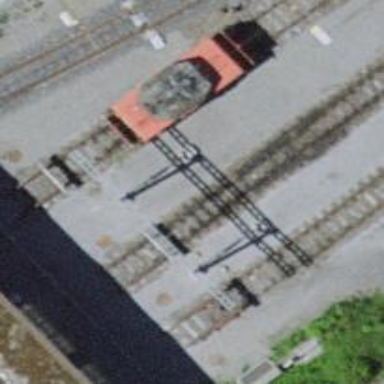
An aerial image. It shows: Railway buffer stop.